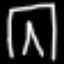
Label: pants